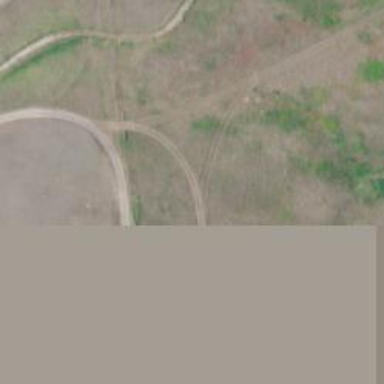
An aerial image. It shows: Track with grade 4 tracktype.